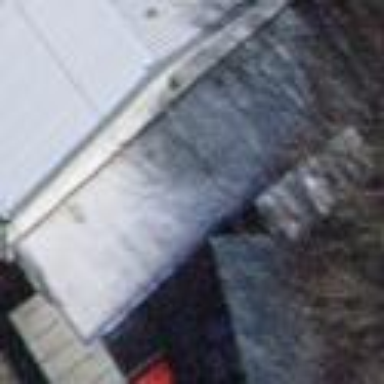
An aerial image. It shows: View of roof of building.